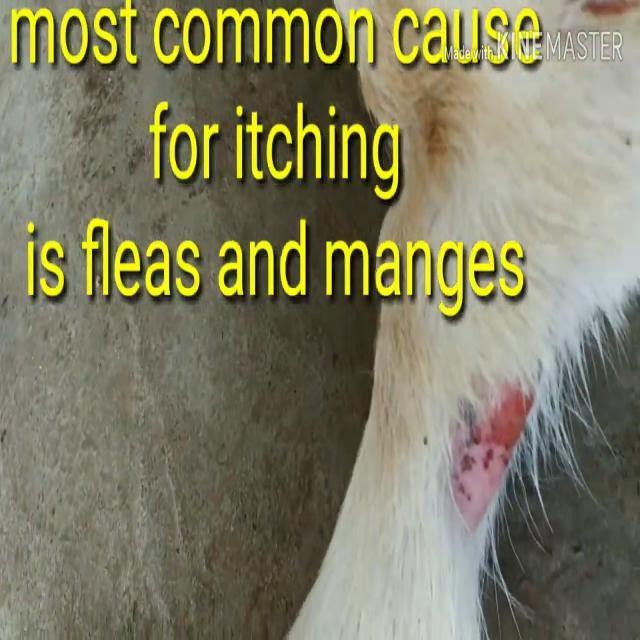
Canine dermatitis — inflammation of the skin presenting with erythema, pruritus, papules, and excoriation. May be allergic, contact, or atopic in origin.